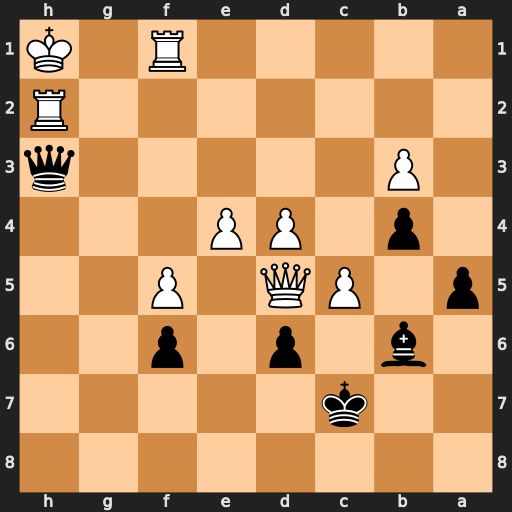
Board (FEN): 8/2k5/1b1p1p2/p1PQ1P2/1p1PP3/1P5q/7R/5R1K
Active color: b
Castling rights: -
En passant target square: -
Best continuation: Qxf1#